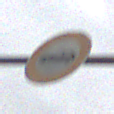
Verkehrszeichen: VerbotPersonenkraftwagen
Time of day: MorningAfternoon
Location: Outdoor (Nature)
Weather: Overcast
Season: NotSpecified
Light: Natural